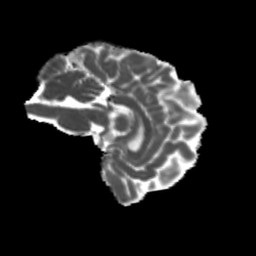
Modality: MD
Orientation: sagittal
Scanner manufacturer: siemens
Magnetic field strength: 3 T
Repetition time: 4 s
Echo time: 0.0594 s